Field crop: maize
Growth stage: 2
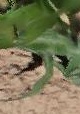
Species: maize